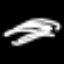
Label: pencil